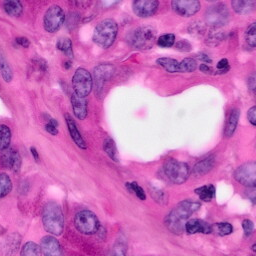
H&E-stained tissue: Pancreatic